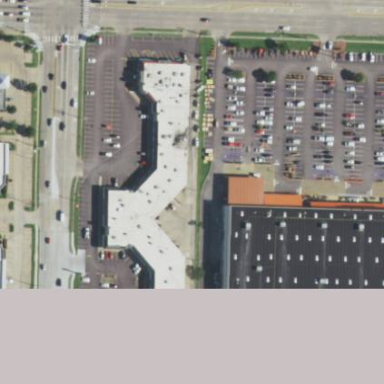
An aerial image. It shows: Retail area consisting of mall.